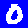
Digit: 0